Question: I have just seen in a webpage(livsports.in) where once I SignIn to the page via Google+, first they show up a screen to authenticate and Grant access(This is normal OAuth2 flow). But then after granting access, they show a screen wherein it asks to install LIV Sports on my android device. . I would like to implement this in my webpage.
Can someone please help me on how this can be achieved? Is there some trick involved or is there something in OAuth2 that I'm missing? Please help
>

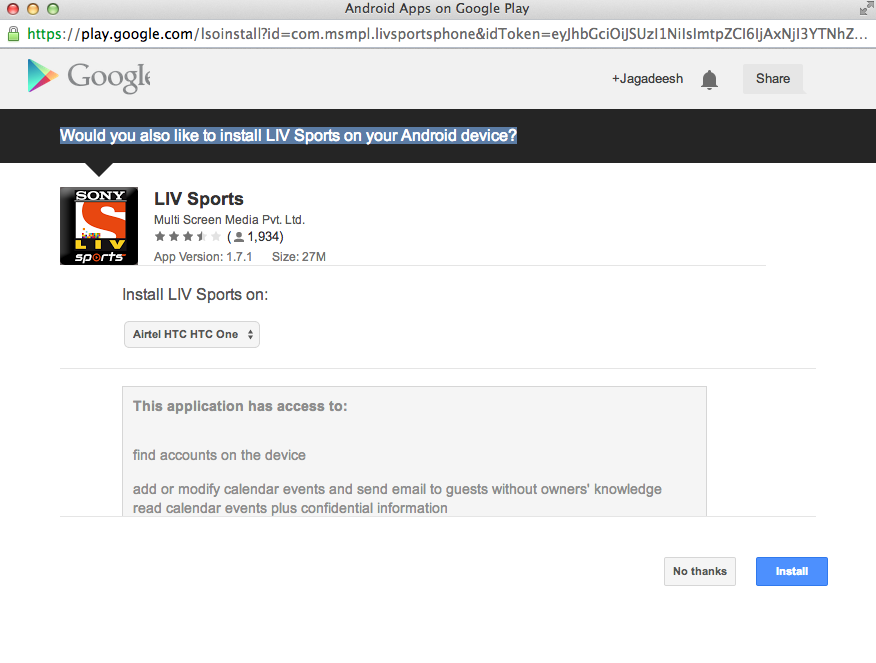
Answer: Refer to <URL>
By adding the Google+ Sign-In button to your web site, you can automatically prompt your users to download your Android app over the air to their Android devices. To enable this feature, you must use the same Google Developers Console project for your Web and Android clients, and configure your web app's sign-in button.